Question: i have a listview that displays a set of rows, each row is clickable.
now, i wish to group similar type of rows under one header something like as shown in the figure (mocked up). could some please advise or provide an approach for this.

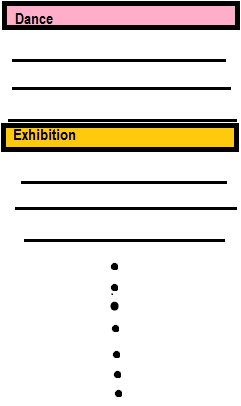
Answer: Add an extra paremeter for the 'category' of each listview item. Then implement something like 'StickyListHeaders' based on that parameter.